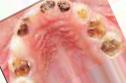
Condition: Caries